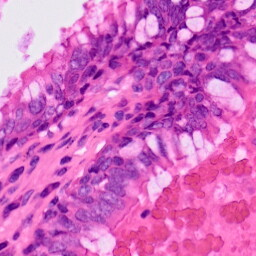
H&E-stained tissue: Lung